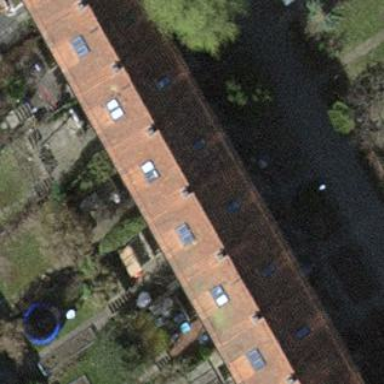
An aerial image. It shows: Beige house with gabled roof covered in orange-red roof tiles. The roof is oriented across the building.